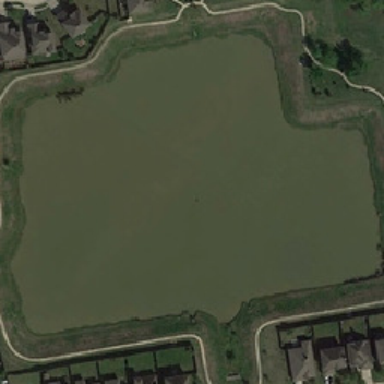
The polygonal pond railed by a strip shaped road is surrounded by villas with gray roof .